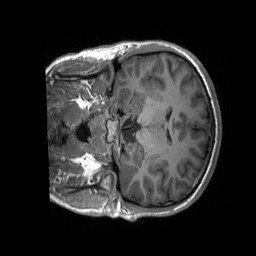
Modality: T1w
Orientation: coronal
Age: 16
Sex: male
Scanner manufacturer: siemens
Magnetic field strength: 3 T
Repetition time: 2.3 s
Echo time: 0.00232 s